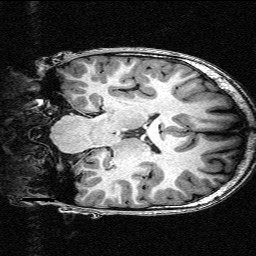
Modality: T1w
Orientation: coronal
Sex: male